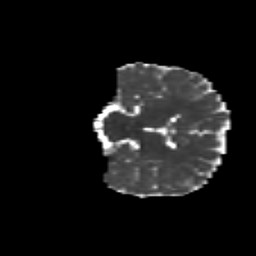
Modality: MD
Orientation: coronal
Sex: male
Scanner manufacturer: siemens
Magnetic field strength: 3 T
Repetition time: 5 s
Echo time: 0.071 s